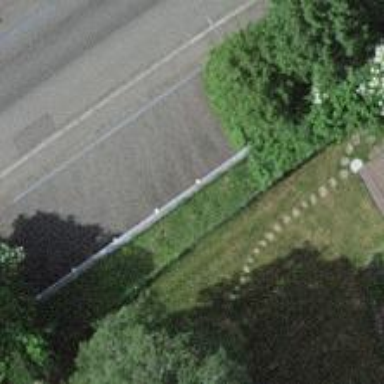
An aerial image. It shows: Retaining wall.